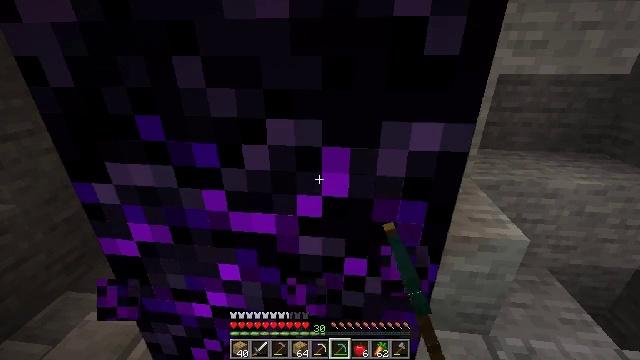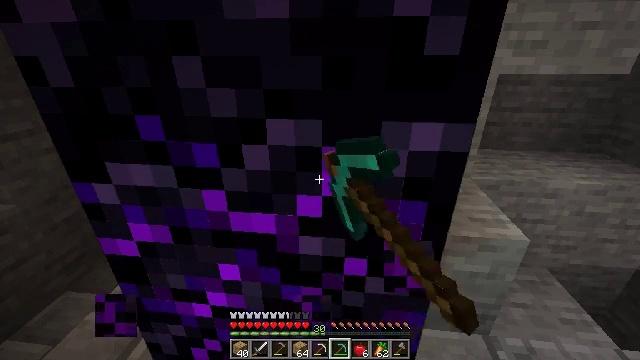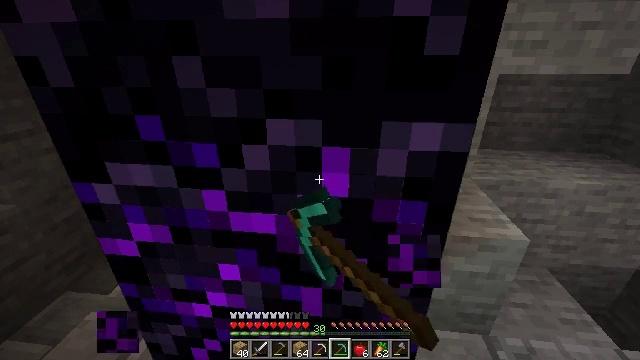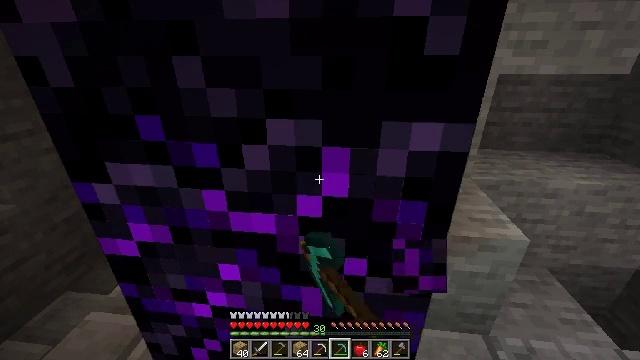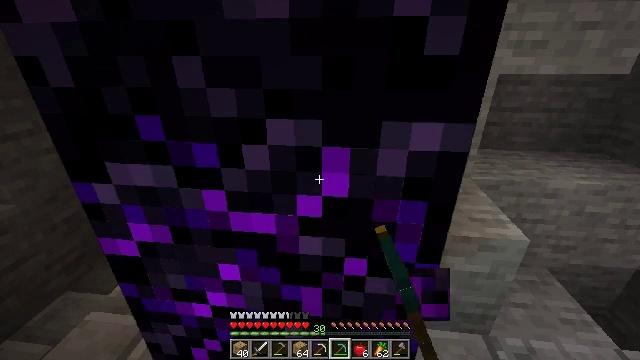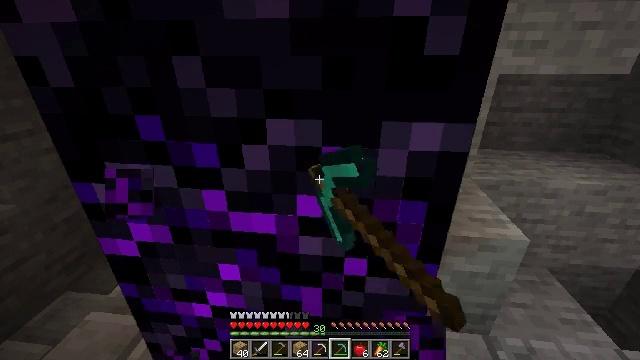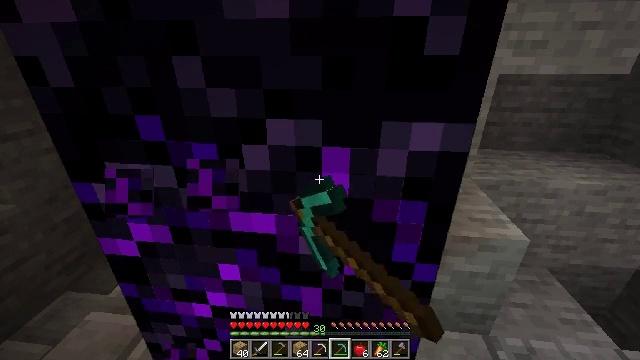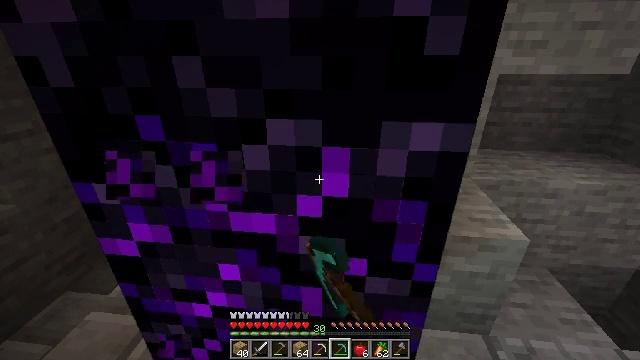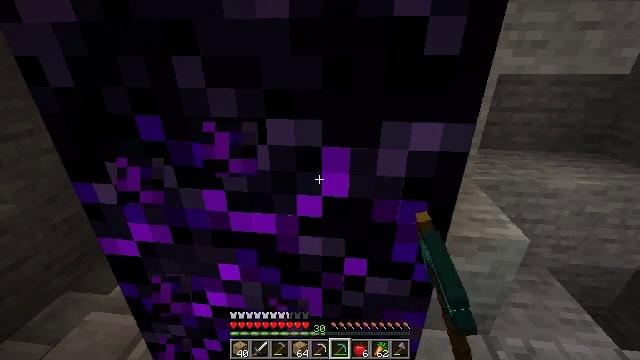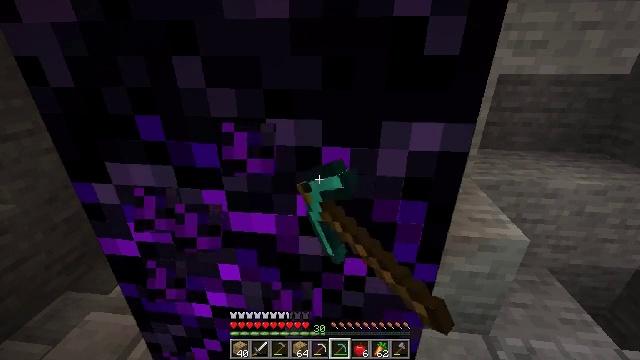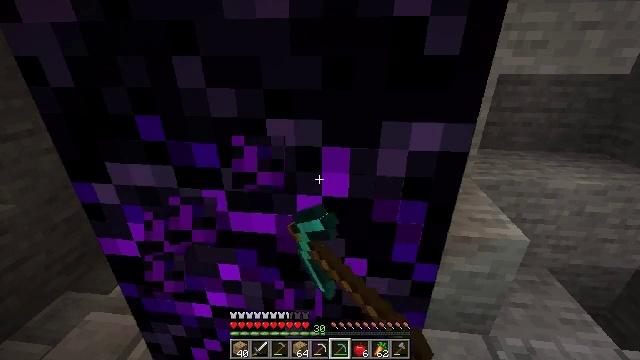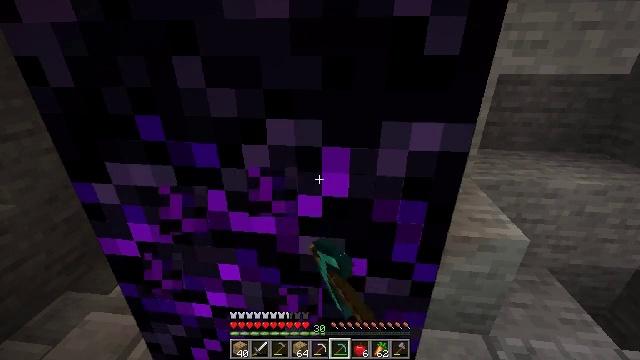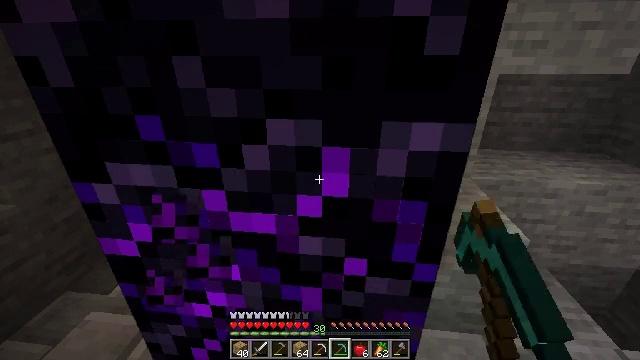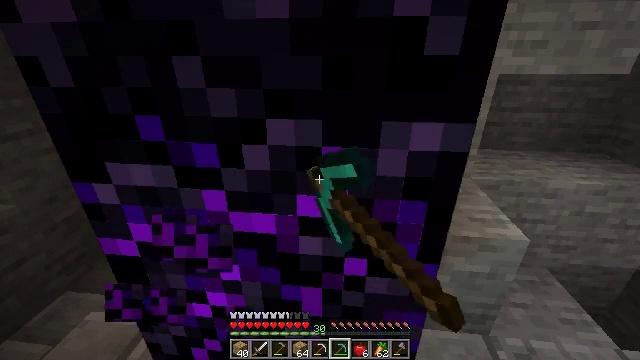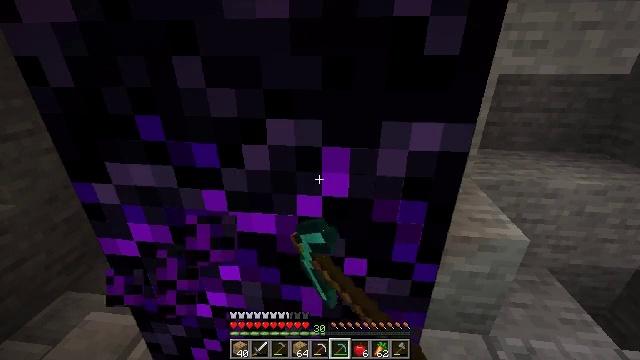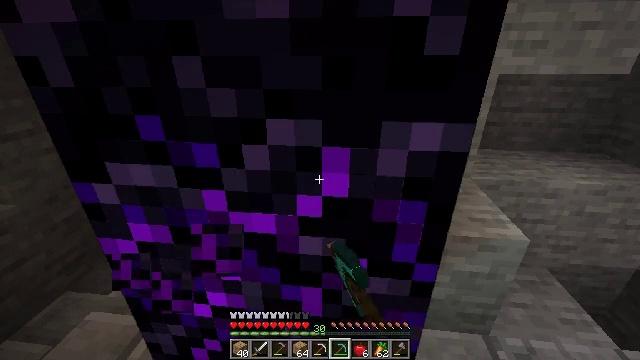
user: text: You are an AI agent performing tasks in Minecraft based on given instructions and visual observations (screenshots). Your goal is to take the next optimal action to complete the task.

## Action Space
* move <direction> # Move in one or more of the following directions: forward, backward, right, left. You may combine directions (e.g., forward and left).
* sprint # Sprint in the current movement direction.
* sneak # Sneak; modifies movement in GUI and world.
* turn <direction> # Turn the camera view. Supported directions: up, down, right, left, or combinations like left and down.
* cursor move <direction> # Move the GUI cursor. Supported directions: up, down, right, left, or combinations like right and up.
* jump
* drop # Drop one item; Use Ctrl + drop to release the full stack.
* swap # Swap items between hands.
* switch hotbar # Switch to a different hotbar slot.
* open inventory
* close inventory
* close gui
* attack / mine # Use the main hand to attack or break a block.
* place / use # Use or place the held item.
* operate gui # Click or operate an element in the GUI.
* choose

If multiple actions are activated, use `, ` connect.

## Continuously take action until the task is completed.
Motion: motion action
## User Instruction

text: Attack the crying obsidian to obtain it.
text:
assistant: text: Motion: attack / mine
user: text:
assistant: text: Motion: attack / mine
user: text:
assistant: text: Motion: attack / mine
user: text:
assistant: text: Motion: attack / mine
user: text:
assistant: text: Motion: attack / mine
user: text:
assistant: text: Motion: attack / mine
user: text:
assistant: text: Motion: attack / mine
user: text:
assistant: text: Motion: attack / mine
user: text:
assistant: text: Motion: attack / mine
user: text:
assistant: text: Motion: attack / mine
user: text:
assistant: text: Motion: attack / mine
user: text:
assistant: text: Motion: attack / mine
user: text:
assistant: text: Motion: attack / mine
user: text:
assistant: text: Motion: attack / mine
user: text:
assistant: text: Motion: attack / mine
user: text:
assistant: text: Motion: attack / mine
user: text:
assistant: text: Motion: attack / mine
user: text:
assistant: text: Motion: attack / mine
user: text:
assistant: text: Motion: attack / mine
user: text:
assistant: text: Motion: attack / mine
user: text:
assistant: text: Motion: attack / mine
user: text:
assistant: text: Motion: attack / mine
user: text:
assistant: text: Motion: attack / mine
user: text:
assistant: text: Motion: attack / mine